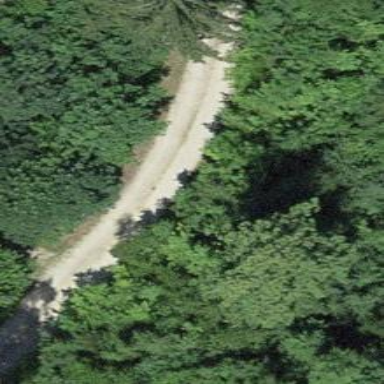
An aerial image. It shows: Paved track with grade 2 tracktype.